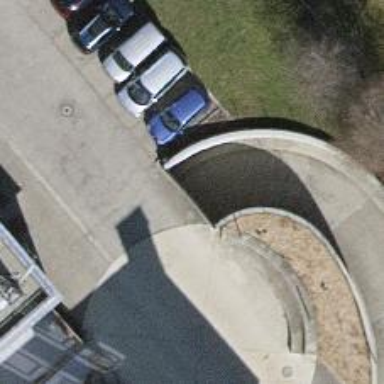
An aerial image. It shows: Parking entrance.